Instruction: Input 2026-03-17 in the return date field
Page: home
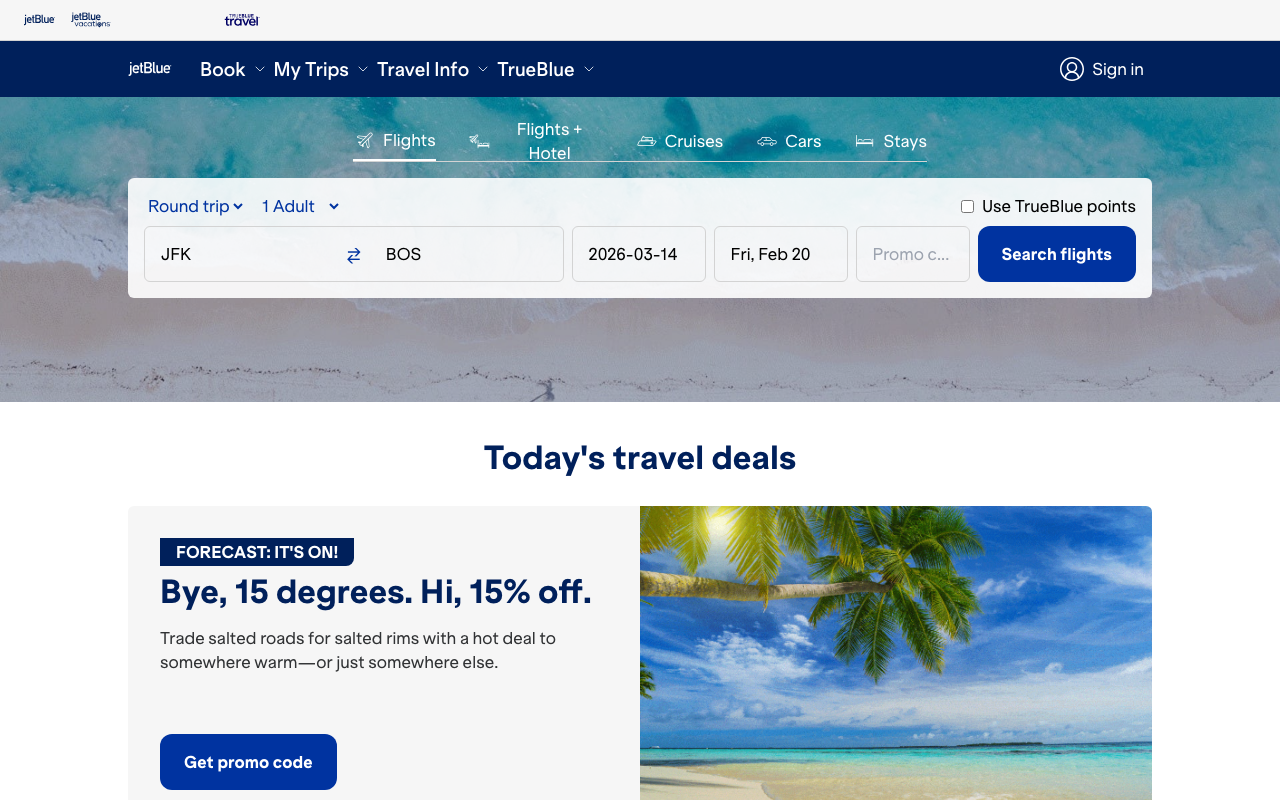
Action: type